Question: I have the below function in Wordpress.
However, the meta key is duplicated each time a post is updated.
Like this image

Is there any way to prevent this?
'''
function do_my_stuff($post_ID) {
global $post,$wpdb;
$tablename="wp_cart66_products";
if($post->post_type == "post" && strlen( get_post_meta($post_ID, 'price', true))>0 )
{
$id = $wpdb->get_var("SELECT id FROM ".$tablename." WHERE id=".$post_ID);
$cny = get_post_meta($post->ID, 'price', true);
/*Shipping rate */
if( $cny < 50 )
$shipping = 14.97;
else if( $cny >= 50 && $cny < 200 )
$shipping = 22.59;
else if( $cny >= 200 && $cny < 250 )
$shipping = 24.59;
else if( $cny >= 250 && $cny < 300 )
$shipping = 26.60;
else if( $cny >= 300 )
$shipping = 29.27;
/*Exchange rate CNY to EURO */
$cny_to_euro = 0.124;
$euro = $cny * $cny_to_euro ;
$price = $euro + $shipping;
$price = number_format($price,2);
$data=array(
'id'=>$post_ID,
'item_number'=>get_post_meta($post->ID, 'scode', true),
'name'=>$post->post_title,
'price'=>$price,
'options_1'=>get_post_meta($post->ID, 'variations', true),
'shipped'=>'1',
);
$where = array("id" => $post_ID);
// Possible format values: %s as string; %d as decimal number; and %f as float.
$format=array( '%d', '%s', '%s', '%s', '%s', '%d');
$where_format = array( '%d' );
if($id>0){
// update
$wpdb->update( $tablename,$data, $where, $format, $where_format);
}else{
// insert
$wpdb->insert( $tablename,$data,$format);
}
AddMetaPrice ( $post_ID ) ;
}
return $post_ID;
}
function AddMetaPrice ( $post_ID )
{
// init
global $post,$wpdb;
// We add the wordpress post ID and price to a meta tag
$metaKey = "product_price" ;
$tableName = "wp_cart66_products" ;
$metaQuery = "SELECT price FROM $tableName WHERE id='$post_ID'" ;
$metaValue = $wpdb->get_var( $metaQuery ) ;
$tableName = "wp_postmeta" ;
// Do we have this post already?
if ( $id > 0 )
{
// this already exists. we only need to update
// $metaQuery = "UPDATE $tableName SET meta_value='$metaValue' WHERE meta_key='$metaKey' AND post_id='$id'" ; // we use wordpress's method instead
$data = array ( "meta_value" => $metaValue ) ;
$where = array ( "meta_key" => $metaKey, "post_id" => $post_ID ) ;
$wpdb->update( $tableName, $data, $where ) ;
}
else
{
// this is not created, we need to create it now (insert)
// $metaQuery = "INSERT INTO $tableName (post_id, meta_key, meta_value) VALUES ('$id', '$metaKey', '$metaValue')" ; // we use wordpress's method instead
$data = array ( "post_id" => $post_ID, "meta_key" => $metaKey, "meta_value" => $metaValue ) ;
$wpdb->insert( $tableName, $data ) ;
}
}
add_action('publish_post', 'do_my_stuff');
'''
I've <URL> here that a ON DUPLICATE KEY statement exists. But i'm not sure if it can be implemented in the above code.
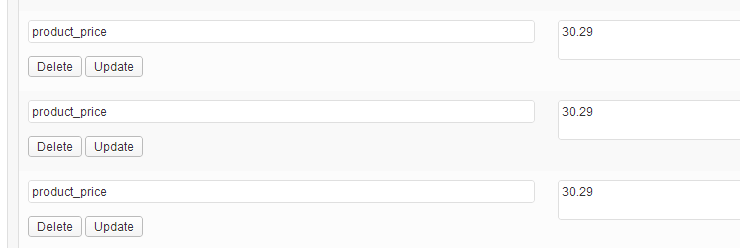
Answer: Try replacing that piece of code:
'''
if ( $metaValue !== NULL )
{
update_post_meta($post_ID, $metaKey, $metaValue); // use built-in function instead
}
'''
where it was:
'''
// Do we have this post already?
if ( $id > 0 )
{
// this already exists. we only need to update
// $metaQuery = "UPDATE $tableName SET meta_value='$metaValue' WHERE meta_key='$metaKey' AND post_id='$id'" ; // we use wordpress's method instead
$data = array ( "meta_value" => $metaValue ) ;
$where = array ( "meta_key" => $metaKey, "post_id" => $post_ID ) ;
$wpdb->update( $tableName, $data, $where ) ;
}
'''